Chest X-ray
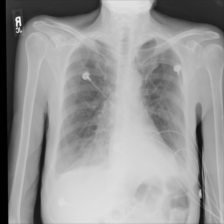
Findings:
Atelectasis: positive
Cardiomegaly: negative
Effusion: positive
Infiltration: positive
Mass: negative
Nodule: negative
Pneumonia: negative
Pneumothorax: negative
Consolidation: negative
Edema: negative
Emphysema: negative
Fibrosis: negative
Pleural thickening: negative
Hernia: negative